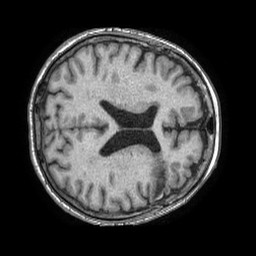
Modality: T1w
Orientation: axial
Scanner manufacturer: philips
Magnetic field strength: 1.5 T
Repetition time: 0.007467 s
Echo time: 0.00339 s